Question: I want to sort my String[][] with respect to second column. I tried this
'''
public static String[][] sorting_minn(String[][] list){
double[] temp = new double[list.length];
String[][] tempf = list;
if(list[1][1]!=null){
for(int i = 0; i<list.length; i++){
if(list[i][2]==null){
break;
} else {
temp[i]=Double.parseDouble(list[i][2]);
}
}
Arrays.sort(temp);
for(int f = 0; f<list.length-1;f++){
for(int m = 0; m<list.length;m++){
if(list[m][2]!=null && Double.parseDouble(list[m][2])==temp[f]){
for(int n = 0; n<4; n++){
tempf[list.length-f-1][n]=list[m][n];
}
m = list.length;
}
}
}
}
return tempf;
}
'''
As an output I get this:  . I need suggestion on how to improve this code.
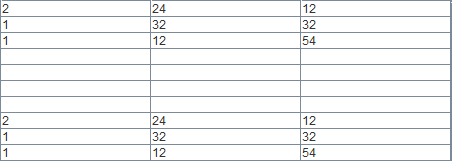
Answer: try something like:
'''
Arrays.sort(list, new Comparator<String[]>() {
@Override
public int compare(String[] o1, String[] o2) {
String left = o1[1]!=null ? o1[1] : "";
String right = o2[1]!=null ? o2[1] : "";
return left.compareTo(right);
}
});
'''
this treats nulls as empty strings, and exploits the fact that strings are comparable, although lexicographic. if you want the reverse order just do this instead:
'''
right.compareTo(left)
'''
if you want integer ordering you could parse an Integer out of both sides (Integer.MIN for null) and compare 2 Integers